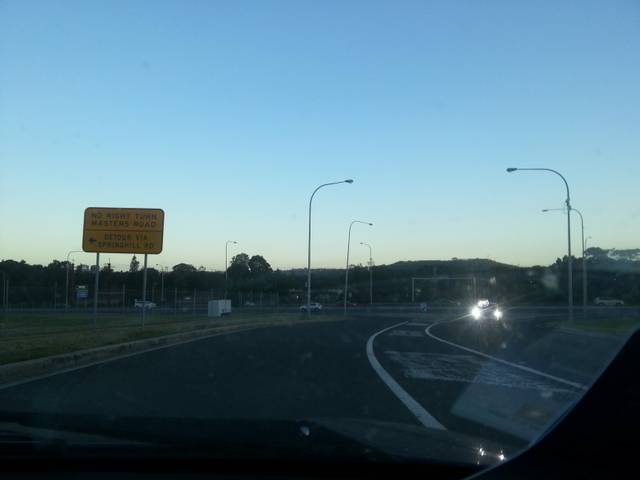
Region: Australia
Coordinates: -34.444, 150.873